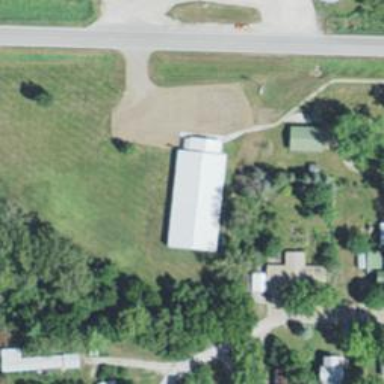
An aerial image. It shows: Building used for roller skating.